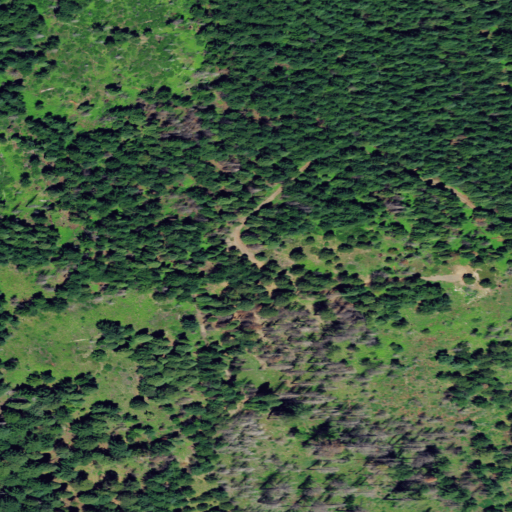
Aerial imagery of mountain in California named Merrill Mountain containing evergreen forest, shrub, and open development